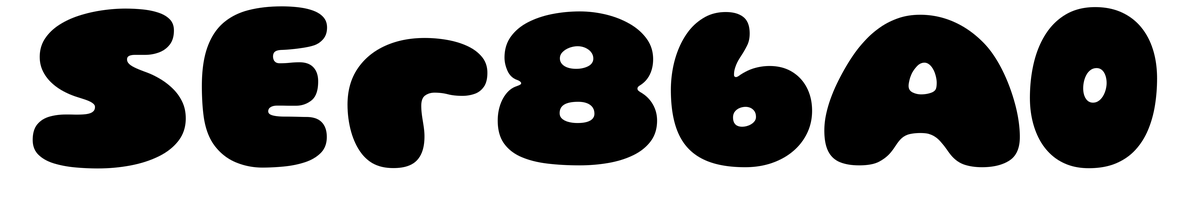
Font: Gluten_Black